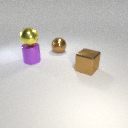
large purple metal cylinder behind large brown metal cube